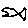
Label: fish